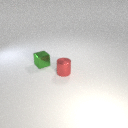
small red metal cylinder in front of small green metal cube